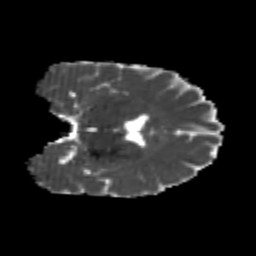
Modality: MD
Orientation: coronal
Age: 21
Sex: male
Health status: healthy
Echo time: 0.074 s